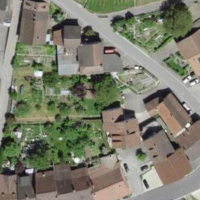
EUNIS habitat code: 54
Species observed at this site:
Stachys recta